Question: I have a JavaScript question - even though Google Charts are involved.
I have prepared a simple test case, which you can try in a browser instantly.
I couldn't prepare a JSFiddle, it didn't run my code for some reason.
I have multiple charts at my web page and for each of them I register <URL>.
My problematic code below always prints the title of the last chart at the web page.
You can see it in the screenshot below: I click the 'GSM_1800_EDGE_EMAC_HP_H' chart, but the alert says it is 'GSM_1800_EDGE_EMAC_HP_M':

I've tried different approaches (closure?), but not listing them here for brevity.
Here is my code, please ignore the huge 'var data = ...' assignment at the beginning, the rest of the code is really simple:
'''
<!DOCTYPE HTML>
<html>
<head>
<script type="text/javascript" src="https://ajax.googleapis.com/ajax/libs/jquery/1/jquery.min.js"></script>
<script type="text/javascript" src="https://www.google.com/jsapi?autoload={'modules':[{'name':'visualization','version':'1','packages':['corechart']}]}"></script>
<script type="text/javascript">
var data = {"GSM_1800_EDGE_EMAC_HP_L":{"rows":[{"c":[{"v":"EVM_RMS_MAXIMUM"},{"v":1.673198},{"v":1.703763},{"v":1.816869},{"v":1.850355},{"v":1.888287},{"v":2.072179},{"v":2.208197},{"v":2.040064},{"v":1.785052},{"v":1.862001},{"v":2.018309},{"v":1.713204},{"v":1.891804},{"v":2.215505},{"v":1.852155},{"v":5},{"v":0}]},{"c":[{"v":"ORIGIN_OFFSET"},{"v":-55.52737},{"v":-54.60983},{"v":-52.95285},{"v":-57.21094},{"v":-55.08899},{"v":-52.80658},{"v":-54.45917},{"v":-54.47009},{"v":-55.10355},{"v":-53.616},{"v":-52.98431},{"v":-54.99429},{"v":-52.11819},{"v":-54.55518},{"v":-56.68314},{"v":-33},{"v":0}]},{"c":[{"v":"FREQERROR_AVG"},{"v":21.76066},{"v":47.62163},{"v":21.30866},{"v":42.55275},{"v":26.76497},{"v":34.12614},{"v":18.49979},{"v":29.44469},{"v":22.63238},{"v":34.02929},{"v":38.48473},{"v":28.63755},{"v":27.99183},{"v":14.27035},{"v":11.30005},{"v":0},{"v":0}]},{"c":[{"v":"AVGBURSTPOWER"},{"v":26.05695},{"v":26.26254},{"v":26.23032},{"v":26.21082},{"v":26.21725},{"v":26.19885},{"v":26.21213},{"v":26.19904},{"v":26.19995},{"v":26.20013},{"v":26.21317},{"v":26.20001},{"v":26.21893},{"v":26.18625},{"v":26.19437},{"v":0},{"v":0}]}],"cols":[{"p":{"role":"domain"},"label":"MEASUREMENT","type":"string"},{"p":{"role":"data"},"label":"<PHONE> #1","type":"number"},{"p":{"role":"data"},"label":"<PHONE> #2","type":"number"},{"p":{"role":"data"},"label":"<PHONE> #3","type":"number"},{"p":{"role":"data"},"label":"<PHONE> #4","type":"number"},{"p":{"role":"data"},"label":"<PHONE> #5","type":"number"},{"p":{"role":"data"},"label":"<PHONE> #6","type":"number"},{"p":{"role":"data"},"label":"<PHONE> #7","type":"number"},{"p":{"role":"data"},"label":"<PHONE> #8","type":"number"},{"p":{"role":"data"},"label":"<PHONE> #9","type":"number"},{"p":{"role":"data"},"label":"<PHONE>","type":"number"},{"p":{"role":"data"},"label":"<PHONE>","type":"number"},{"p":{"role":"data"},"label":"<PHONE>","type":"number"},{"p":{"role":"data"},"label":"<PHONE>","type":"number"},{"p":{"role":"data"},"label":"<PHONE>","type":"number"},{"p":{"role":"data"},"label":"<PHONE>","type":"number"},{"p":{"role":"interval"},"label":"LSL","type":"number"},{"p":{"role":"interval"},"label":"USL","type":"number"}]},"GSM_1800_EDGE_EMAC_HP_H":{"rows":[{"c":[{"v":"EVM_RMS_MAXIMUM"},{"v":1.793361},{"v":1.563394},{"v":1.737285},{"v":1.662266},{"v":2.13238},{"v":1.74495},{"v":1.730418},{"v":1.723552},{"v":1.790512},{"v":1.846552},{"v":1.807153},{"v":1.859796},{"v":1.908171},{"v":1.846123},{"v":1.750672},{"v":5},{"v":0}]},{"c":[{"v":"ORIGIN_OFFSET"},{"v":-57.54144},{"v":-58.77484},{"v":-57.19012},{"v":-53.42612},{"v":-57.18826},{"v":-55.3111},{"v":-54.42715},{"v":-55.91037},{"v":-54.51541},{"v":-55.95123},{"v":-56.42453},{"v":-51.98267},{"v":-52.10809},{"v":-55.15536},{"v":-56.74002},{"v":-33},{"v":0}]},{"c":[{"v":"FREQERROR_AVG"},{"v":28.70212},{"v":55.40252},{"v":28.86355},{"v":49.36506},{"v":35.61129},{"v":40.09902},{"v":27.18469},{"v":38.42016},{"v":29.31555},{"v":40.80931},{"v":46.03962},{"v":35.54672},{"v":38.12959},{"v":23.66553},{"v":18.53208},{"v":0},{"v":0}]},{"c":[{"v":"AVGBURSTPOWER"},{"v":25.99338},{"v":26.19803},{"v":26.17307},{"v":26.15582},{"v":26.1507},{"v":26.12967},{"v":26.14883},{"v":26.13281},{"v":26.13333},{"v":26.12888},{"v":26.15344},{"v":26.14447},{"v":26.15091},{"v":26.11832},{"v":26.125},{"v":0},{"v":0}]}],"cols":[{"p":{"role":"domain"},"label":"MEASUREMENT","type":"string"},{"p":{"role":"data"},"label":"<PHONE> #1","type":"number"},{"p":{"role":"data"},"label":"<PHONE> #2","type":"number"},{"p":{"role":"data"},"label":"<PHONE> #3","type":"number"},{"p":{"role":"data"},"label":"<PHONE> #4","type":"number"},{"p":{"role":"data"},"label":"<PHONE> #5","type":"number"},{"p":{"role":"data"},"label":"<PHONE> #6","type":"number"},{"p":{"role":"data"},"label":"<PHONE> #7","type":"number"},{"p":{"role":"data"},"label":"<PHONE> #8","type":"number"},{"p":{"role":"data"},"label":"<PHONE> #9","type":"number"},{"p":{"role":"data"},"label":"<PHONE>","type":"number"},{"p":{"role":"data"},"label":"<PHONE>","type":"number"},{"p":{"role":"data"},"label":"<PHONE>","type":"number"},{"p":{"role":"data"},"label":"<PHONE>","type":"number"},{"p":{"role":"data"},"label":"<PHONE>","type":"number"},{"p":{"role":"data"},"label":"<PHONE>","type":"number"},{"p":{"role":"interval"},"label":"LSL","type":"number"},{"p":{"role":"interval"},"label":"USL","type":"number"}]},"GSM_1800_EDGE_EMAC_HP_M":{"rows":[{"c":[{"v":"EVM_RMS_MAXIMUM"},{"v":1.561868},{"v":1.73105},{"v":1.797044},{"v":1.76599},{"v":2.084661},{"v":1.728261},{"v":1.623273},{"v":1.713252},{"v":1.721168},{"v":1.67675},{"v":1.816809},{"v":1.473725},{"v":2.130508},{"v":1.753807},{"v":1.635349},{"v":5},{"v":0}]},{"c":[{"v":"ORIGIN_OFFSET"},{"v":-55.58054},{"v":-54.61621},{"v":-59.66745},{"v":-54.58603},{"v":-56.94119},{"v":-57.44168},{"v":-55.79709},{"v":-56.0144},{"v":-53.07523},{"v":-58.99078},{"v":-54.67191},{"v":-58.43228},{"v":-54.7934},{"v":-53.57614},{"v":-56.65137},{"v":-33},{"v":0}]},{"c":[{"v":"FREQERROR_AVG"},{"v":32.35042},{"v":61.47226},{"v":33.02842},{"v":54.65994},{"v":41.48732},{"v":45.49076},{"v":31.31727},{"v":46.07191},{"v":34.09386},{"v":45.36162},{"v":54.17566},{"v":40.87389},{"v":44.0379},{"v":32.18899},{"v":28.21783},{"v":0},{"v":0}]},{"c":[{"v":"AVGBURSTPOWER"},{"v":26.08215},{"v":26.27185},{"v":26.24777},{"v":26.23657},{"v":26.23239},{"v":26.21872},{"v":26.23657},{"v":26.21646},{"v":26.21149},{"v":26.21417},{"v":26.23041},{"v":26.21982},{"v":26.23303},{"v":26.20111},{"v":26.2052},{"v":0},{"v":0}]}],"cols":[{"p":{"role":"domain"},"label":"MEASUREMENT","type":"string"},{"p":{"role":"data"},"label":"<PHONE> #1","type":"number"},{"p":{"role":"data"},"label":"<PHONE> #2","type":"number"},{"p":{"role":"data"},"label":"<PHONE> #3","type":"number"},{"p":{"role":"data"},"label":"<PHONE> #4","type":"number"},{"p":{"role":"data"},"label":"<PHONE> #5","type":"number"},{"p":{"role":"data"},"label":"<PHONE> #6","type":"number"},{"p":{"role":"data"},"label":"<PHONE> #7","type":"number"},{"p":{"role":"data"},"label":"<PHONE> #8","type":"number"},{"p":{"role":"data"},"label":"<PHONE> #9","type":"number"},{"p":{"role":"data"},"label":"<PHONE>","type":"number"},{"p":{"role":"data"},"label":"<PHONE>","type":"number"},{"p":{"role":"data"},"label":"<PHONE>","type":"number"},{"p":{"role":"data"},"label":"<PHONE>","type":"number"},{"p":{"role":"data"},"label":"<PHONE>","type":"number"},{"p":{"role":"data"},"label":"<PHONE>","type":"number"},{"p":{"role":"interval"},"label":"LSL","type":"number"},{"p":{"role":"interval"},"label":"USL","type":"number"}]}};
function drawCharts() {
for (var csv in data) {
var x = new google.visualization.DataTable(data[csv]);
var options = {
title: csv,
width: 800,
height: 600,
chartArea: {width:"60%"}
};
var chart = new google.visualization.LineChart(document.getElementById(csv));
google.visualization.events.addListener(chart, 'select', function () {
alert(csv); // XXX prints wrong title
});
chart.draw(x, options);
}
}
$(function() {
google.setOnLoadCallback(drawCharts);
});
</script>
</style>
</head>
<body>
<div id="GSM_1800_EDGE_EMAC_HP_H"></div>
<div id="GSM_1800_EDGE_EMAC_HP_L"></div>
<div id="GSM_1800_EDGE_EMAC_HP_M"></div>
</body>
</html>
'''
This is what I tried too, but with same wrong result:
'''
google.visualization.events.addListener(chart, 'select', function () {
var tmp = 'XXX ' + csv;
var blah = function() {alert(tmp);}
blah();
});
'''
Also I've tried this:
'''
google.visualization.events.addListener(chart, 'select', function() {
(function(c) {
alert(c);
})(csv);
});
'''
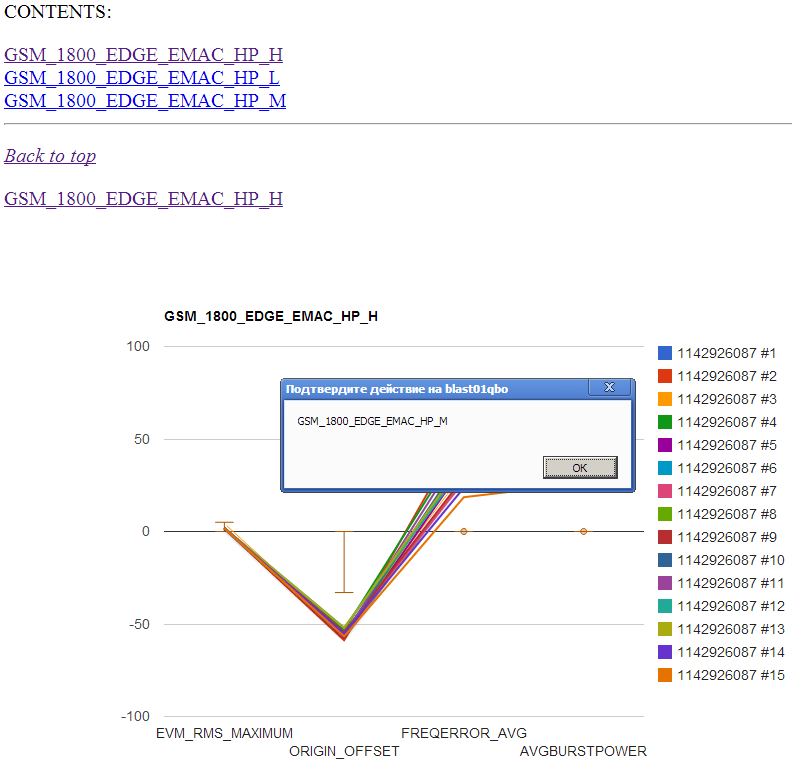
Answer: As far as I can tell, you are very nearly there with Update 2.
Try :
'''
google.visualization.events.addListener(chart, 'select', (function(c) {
return function() {
alert(c);
};
})(csv));
'''